Question: I have a client that connects to a SOAP server endpoint:
'''
Endpoint.publish("http://localhost:8081/todo", new ToDoWebService());
'''
The offers the next simple method:
'''
@WebService
public class ToDoWebService {
@WebMethod()
public String addToDo(String task, String context, String project, int priority) {
return "ToDo:
"
+ " Task : "+task+"
"
+ " Context : "+context+"
"
+ " Project : "+project+"
"
+ " Priority: "+priority;
}
}
'''
This is the :
'''
public class Client {
public static void main(String[] args) {
ToDoWebServiceService tdwss = new ToDoWebServiceService();
ToDoWebService tdws = tdwss.getToDoWebServicePort();
System.out.println(tdws.addToDo("Task 1","My Context","My Project",9));
}
}
'''
The thing is that the connection between client and server is succesful, but not entirely: the pass of the arguments from the client to the service is not made as expected, been this the result on the client once executed:

The server doesn't receive correctly the arguments that the client has passed with the method "addToDo()" call. It returns the string format expected but with instead the arguments passed by the client. And that's what I can't figure out...
Of course, I'm pretty confident the is well written:
'''
<?xml version='1.0' encoding='UTF-8'?><!-- Published by JAX-WS RI at http://jax-ws.dev.java.net. RI's version is JAX-WS RI 2.2.8 svn-revision#13980. --><!-- Generated by JAX-WS RI at http://jax-ws.dev.java.net. RI's version is JAX-WS RI 2.2.8 svn-revision#13980. -->
<definitions xmlns:wsu="http://docs.oasis-open.org/wss/2004/01/oasis-200401-wss-wssecurity-utility-1.0.xsd" xmlns:wsp="http://www.w3.org/ns/ws-policy" xmlns:wsp1_2="http://schemas.xmlsoap.org/ws/2004/09/policy" xmlns:wsam="http://www.w3.org/2007/05/addressing/metadata" xmlns:soap="http://schemas.xmlsoap.org/wsdl/soap/" xmlns:tns="http://todows.bigws/" xmlns:xsd="http://www.w3.org/2001/XMLSchema" xmlns="http://schemas.xmlsoap.org/wsdl/" targetNamespace="http://todows.bigws/" name="ToDoWebServiceService">
<types>
<xsd:schema>
<xsd:import namespace="http://todows.bigws/" schemaLocation="toDo.xsd"/>
</xsd:schema>
</types>
<message name="addToDo">
<part name="parameters" element="tns:addToDo"/>
</message>
<message name="addToDoResponse">
<part name="parameters" element="tns:addToDoResponse"/>
</message>
<portType name="ToDoWebService">
<operation name="addToDo">
<input wsam:Action="http://todows.bigws/ToDoWebService/addToDo" message="tns:addToDo"/>
<output wsam:Action="http://todows.bigws/ToDoWebService/addToDoResponse" message="tns:addToDoResponse"/>
</operation>
</portType>
<binding name="ToDoWebServicePortBinding" type="tns:ToDoWebService">
<soap:binding transport="http://schemas.xmlsoap.org/soap/http" style="document"/>
<operation name="addToDo">
<soap:operation soapAction=""/>
<input>
<soap:body use="literal"/>
</input>
<output>
<soap:body use="literal"/>
</output>
</operation>
</binding>
<service name="ToDoWebServiceService">
<port name="ToDoWebServicePort" binding="tns:ToDoWebServicePortBinding">
<soap:address location="http://localhost:8081/todo"/>
</port>
</service>
</definitions>
'''
As well as the :
'''
<?xml version='1.0' encoding='UTF-8'?><!-- Published by JAX-WS RI at http://jax-ws.dev.java.net. RI's version is JAX-WS RI 2.2.8 svn-revision#13980. -->
<xs:schema xmlns:tns="http://todows.bigws/" xmlns:xs="http://www.w3.org/2001/XMLSchema" version="1.0" targetNamespace="http://todows.bigws/">
<xs:element name="addToDo" type="tns:addToDo"/>
<xs:element name="addToDoResponse" type="tns:addToDoResponse"/>
<xs:complexType name="addToDo">
<xs:sequence>
<xs:element name="task" type="xs:string" minOccurs="0"/>
<xs:element name="context" type="xs:string" minOccurs="0"/>
<xs:element name="project" type="xs:string" minOccurs="0"/>
<xs:element name="priority" type="xs:int" minOccurs="0"/>
</xs:sequence>
</xs:complexType>
<xs:complexType name="addToDoResponse">
<xs:sequence>
<xs:element name="return" type="xs:string" minOccurs="0"/>
</xs:sequence>
</xs:complexType>
</xs:schema>
'''
I've tried different actions in the server method, as writing the string with the parameter in a file, but the result is the same, an error cause the parameters are . That's what I think proves that the failure is located in the way the server receive the parameters passed to the method.
I've review the WSDL & schema files over and over....but I've not been able to find what make this code run wrongly. I've also tested this code with the SoapUI software and the outcome is the same.
?Any ideas?
P.D.: Sorry about all the posted code.
In case you need the whole project: <URL>
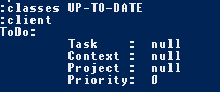
Answer: I reviewed your WSDL and XSD in your project <URL> and the problem is !
For example, this is the current content of the XSD file of your server.
'''
<xs:schema xmlns:tns="http://todows.bigws/" xmlns:xs="http://www.w3.org/2001/XMLSchema"
version="1.0" targetNamespace="http://todows.bigws/">
<xs:element name="addToDo" type="tns:addToDo"/>
<xs:element name="addToDoResponse" type="tns:addToDoResponse"/>
<xs:element name="listToDo" type="tns:listToDo"/>
<xs:element name="listToDoResponse" type="tns:listToDoResponse"/>
<xs:element name="removeToDo" type="tns:removeToDo"/>
<xs:element name="removeToDoResponse" type="tns:removeToDoResponse"/>
<xs:complexType name="addToDo">
<xs:sequence>
<xs:element name="arg0" type="xs:string" minOccurs="0"/>
<xs:element name="arg1" type="xs:string" minOccurs="0"/>
<xs:element name="arg2" type="xs:string" minOccurs="0"/>
<xs:element name="arg3" type="xs:int"/>
</xs:sequence>
</xs:complexType>
<xs:complexType name="addToDoResponse">
<xs:sequence>
<xs:element name="return" type="xs:string" minOccurs="0"/>
</xs:sequence>
</xs:complexType>
<xs:complexType name="removeToDo">
<xs:sequence/>
</xs:complexType>
<xs:complexType name="removeToDoResponse">
<xs:sequence>
<xs:element name="return" type="xs:string" minOccurs="0"/>
</xs:sequence>
</xs:complexType>
<xs:complexType name="listToDo">
<xs:sequence/>
</xs:complexType>
<xs:complexType name="listToDoResponse">
<xs:sequence>
<xs:element name="return" type="xs:string" minOccurs="0"/>
</xs:sequence>
</xs:complexType>
</xs:schema>
'''
Note that the current name of the params are , , and . The server expects as param names , , and , and therefore the method is invoked with the default values ( for a and for an ).